Field crop: tomato
Growth stage: 1
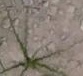
Species: cyperus